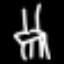
Label: chair